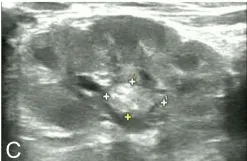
(C) Ultrasound showing calcification in the left renal pelvis.
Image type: radiology (ultrasound)